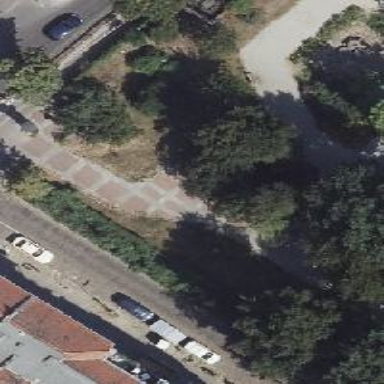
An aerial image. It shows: Park with broadleaved deciduous trees.